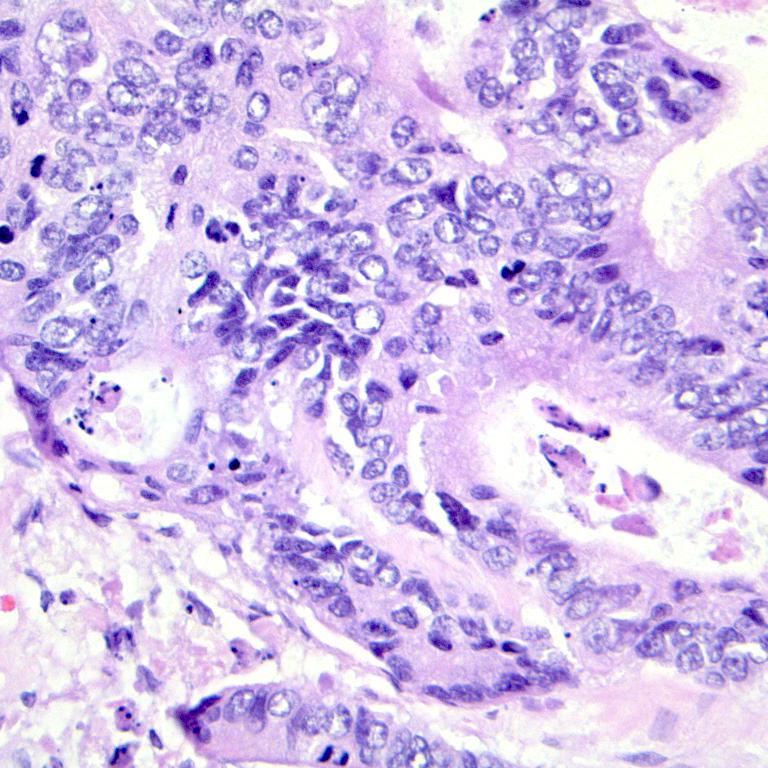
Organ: colon
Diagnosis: adenocarcinomas